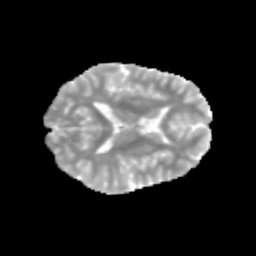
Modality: MD
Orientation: axial
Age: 13
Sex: female
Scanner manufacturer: siemens
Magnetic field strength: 3 T
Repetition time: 3.8 s
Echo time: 0.07 s